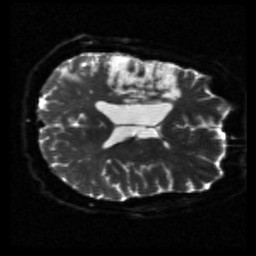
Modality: sbref
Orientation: axial
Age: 61
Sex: male
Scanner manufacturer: siemens
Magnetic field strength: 3 T
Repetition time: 5.25 s
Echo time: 0.08 s